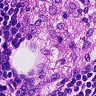
Metastatic tissue present: no